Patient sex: F
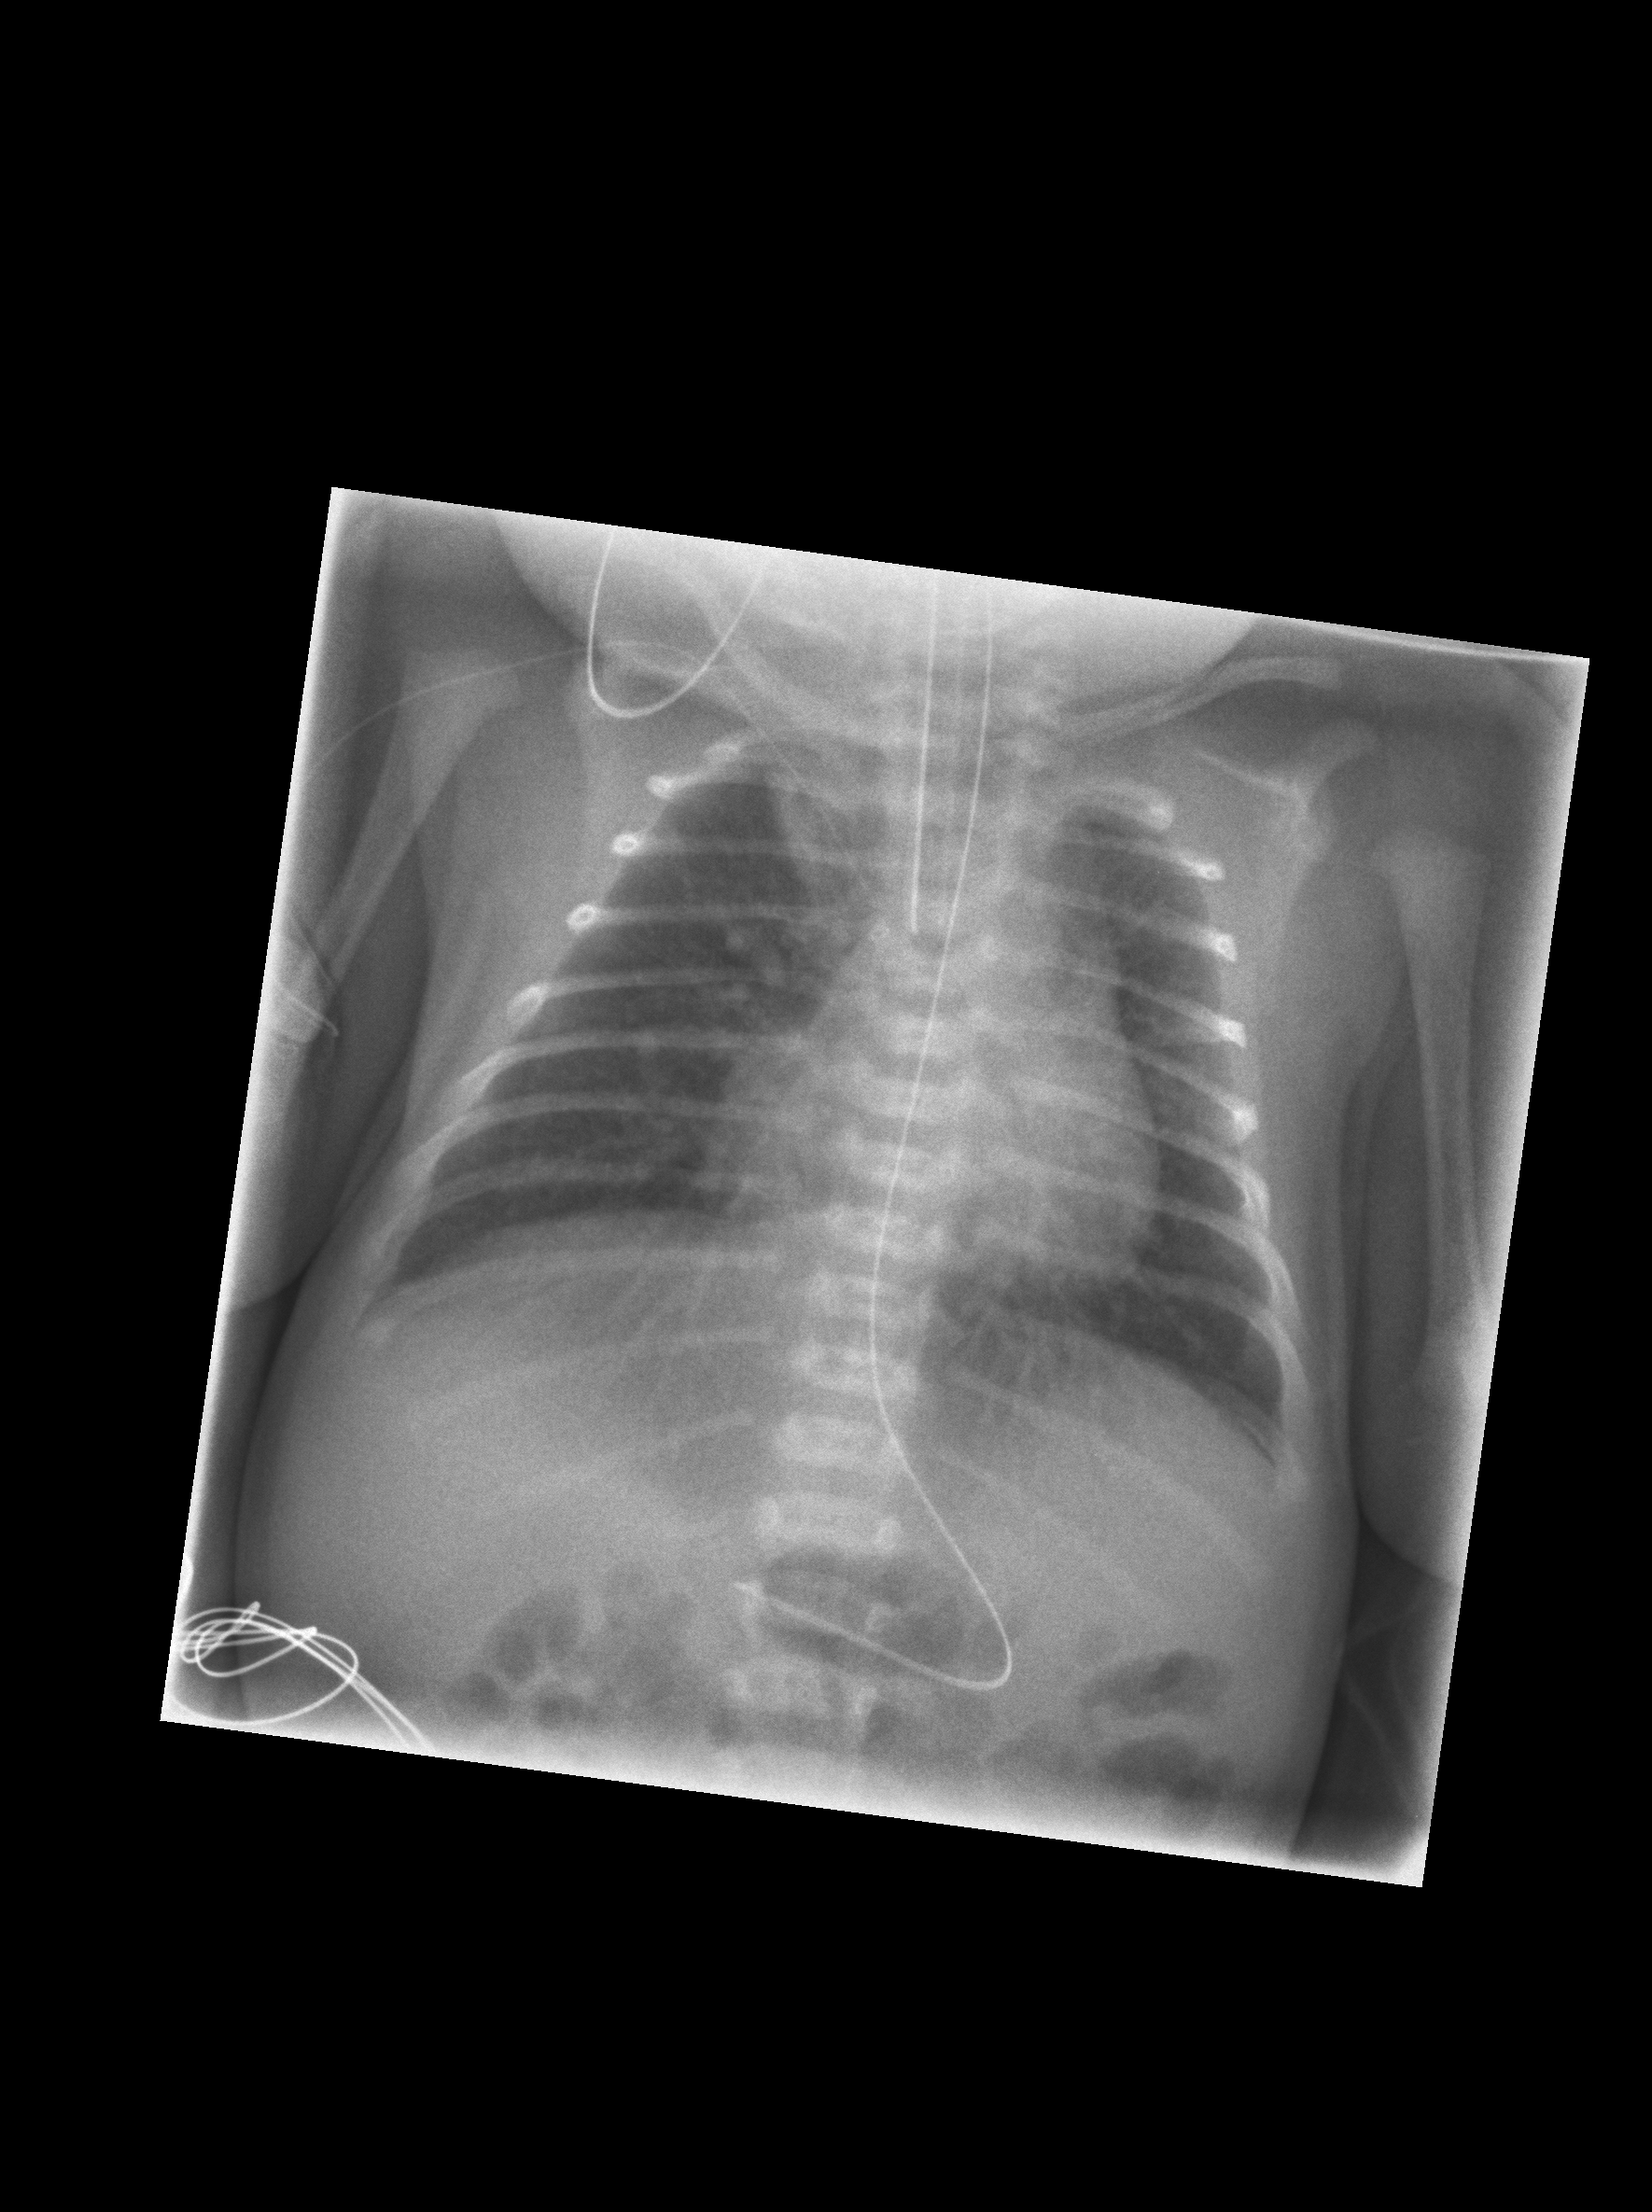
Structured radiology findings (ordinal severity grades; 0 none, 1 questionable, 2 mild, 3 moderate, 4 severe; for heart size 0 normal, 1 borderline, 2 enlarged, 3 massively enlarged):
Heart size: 1
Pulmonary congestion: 1
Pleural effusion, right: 0
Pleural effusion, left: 0
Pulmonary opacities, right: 0
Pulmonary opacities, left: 0
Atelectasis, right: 0
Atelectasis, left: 0